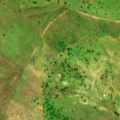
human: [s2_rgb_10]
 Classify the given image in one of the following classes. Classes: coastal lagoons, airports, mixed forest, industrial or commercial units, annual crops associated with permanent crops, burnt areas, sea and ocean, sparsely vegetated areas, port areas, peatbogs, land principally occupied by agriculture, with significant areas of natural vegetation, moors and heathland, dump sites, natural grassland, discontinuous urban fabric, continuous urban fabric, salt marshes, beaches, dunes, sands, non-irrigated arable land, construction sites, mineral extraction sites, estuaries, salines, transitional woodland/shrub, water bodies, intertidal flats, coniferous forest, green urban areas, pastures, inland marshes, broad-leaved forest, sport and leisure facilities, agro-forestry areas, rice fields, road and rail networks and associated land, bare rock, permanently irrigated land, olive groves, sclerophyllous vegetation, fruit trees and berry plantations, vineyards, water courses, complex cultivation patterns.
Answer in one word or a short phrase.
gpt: non-irrigated arable land, olive groves, agro-forestry areas, transitional woodland/shrub